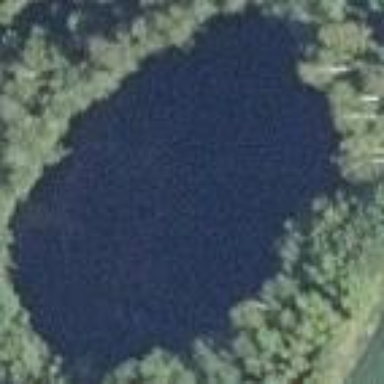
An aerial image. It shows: Pond with natural water.